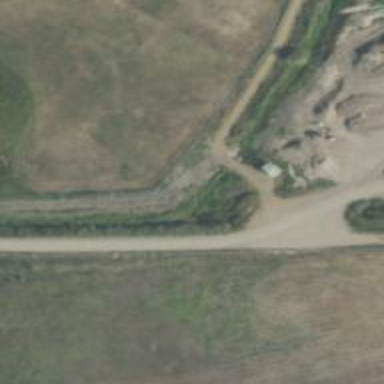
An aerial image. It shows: Culvert tunnel.